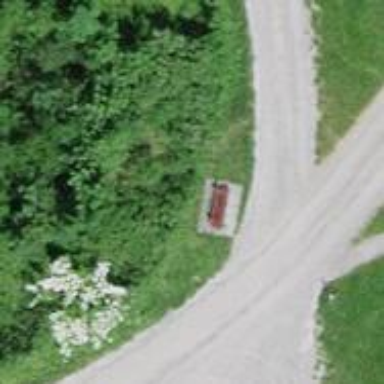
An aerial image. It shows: Bench for seating.